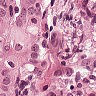
Metastatic tissue present: yes